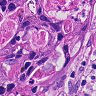
Metastatic tissue present: yes